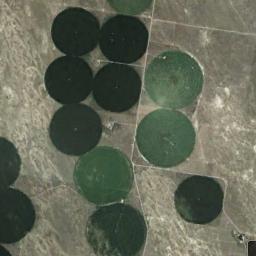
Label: circular_farmland